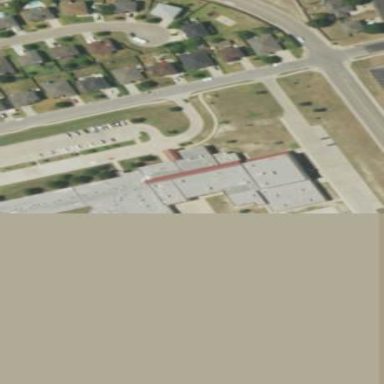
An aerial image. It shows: School building.